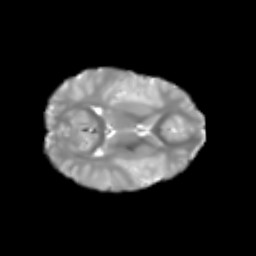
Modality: T2w
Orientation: axial
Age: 7
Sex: female
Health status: healthy